Question: i'm pretty new to php and i have encountered a problem with no idea where it comes from.
I want to connect to an sql-db via php in order to access this via iOS. But the first step fails allready :(
This is a screenshot with login data from my provider:

Then i uploaded this php to the website:
'''
<?php
// Create connection
$con=mysqli_connect("db559233526.db.1and1.com","dbo559233526","Correct Password","db559233526");
// Check connection
if (mysqli_connect_errno())
{
echo "Failed to connect to MySQL: " . mysqli_connect_error();
}
// This SQL statement selects ALL from the table 'Cards'
$sql = "SELECT * FROM Cards";
// Check if there are results
if ($result = mysqli_query($con, $sql))
{
// If so, then create a results array and a temporary one
// to hold the data
$resultArray = array();
$tempArray = array();
// Loop through each row in the result set
while($row=$result->fetch_object())
{
// Add each row into our results array
$tempArray = $row;
array_push($resultArray, $tempArray);
}
// Finally, encode the array to JSON and output the results
echo json_encode($resultArray);
}
// Close connections
mysqli_close($con);
?>
'''
You con see the result here:
<URL>
Now i wonder, why the last half of the code is shown as text? And why is the "break" at that point?
Thanks for help or any idea!
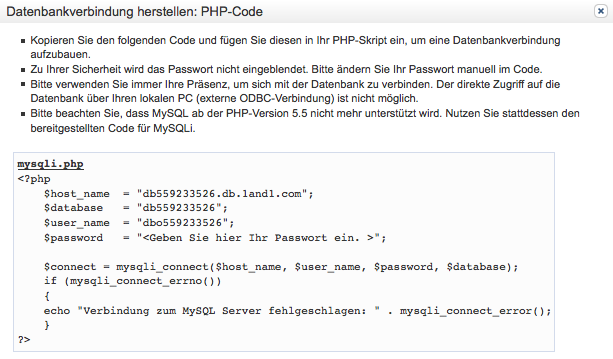
Answer: Create a file (in any text editor) and inside the file type:
'''
<?php
phpinfo();
?>
'''
Save it as 'info.php'
Upload it to your server, and then, in your web browser, navigate to that file eg. <URL>